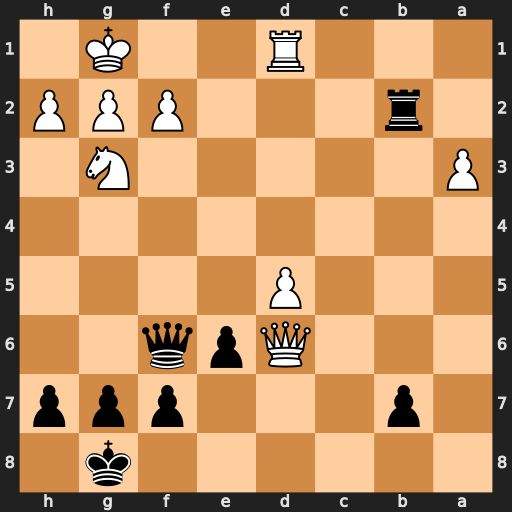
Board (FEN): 6k1/1p3ppp/3Qpq2/3P4/8/P5N1/1r3PPP/3R2K1
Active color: b
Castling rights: -
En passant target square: -
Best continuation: Qxf2+ Kh1 Qxg2#